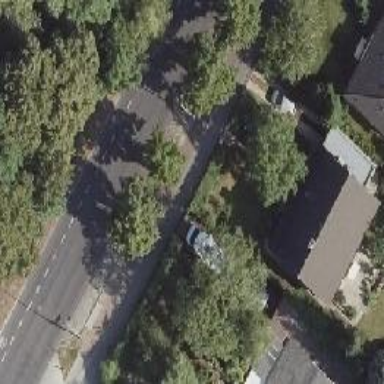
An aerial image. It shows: Avenue lined with broadleaved deciduous trees.